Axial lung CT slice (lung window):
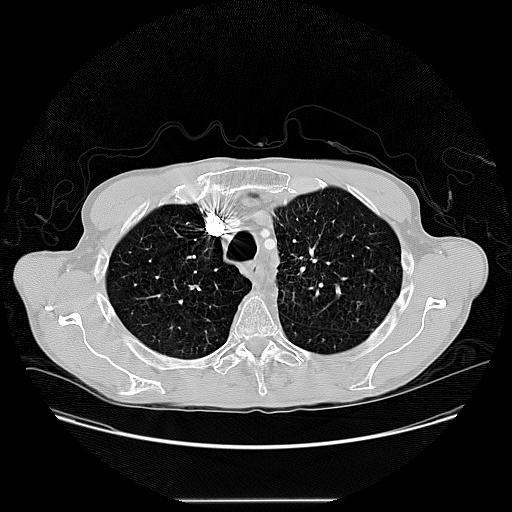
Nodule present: no